Question: I'm working on a CUDA app that makes use of all available RAM on the card, and am trying to figure out different ways to reduce cache misses.
The problem domain consists of a large 2- or 3-D grid, depending on the type of problem being solved. (For those interested, it's an FDTD simulator). Each element depends on either two or four elements in "parallel" arrays (that is, another array of nearly identical dimensions), so the kernels must access either three or six different arrays.
*Hopefully this isn't "too localized". Feel free to edit the question
The relationship between the three arrays can be visualized as (apologize for the mediocre ASCII art)
'''
A[0,0] -C[0,0]- A ---- C ---- A ---- C ---- A
| | | |
| | | |
B[0,0] B B B
| | | |
| | | |
A ---- C ---- A ---- C ---- A ---- C ---- A
| | | |
| | | |
B B B B
| | | |
| | | |
A ---- C ---- A ---- C ---- A ---- C ---- A
| | | |
| | | |
B B B B[3,2]
| | | |
| | | |
A ---- C ---- A ---- C ---- A ---- C ---- A[3,3]
[2,3]
'''
Items connected by lines are coupled. As can be seen above, 'A[]' depends on both 'B[]' and 'C[]', while 'B[]' depends only on 'A[]', as does 'C[]'. All of 'A[]' is updated in the first kernel, and all of 'B[]' and 'C[]' are updated in a second pass.
If I declare these arrays as simple 2D arrays, I wind up with strided memory access. For a very large domain size (3x3 +- 1 in the grid above), this causes occupancy and performance deficiencies.
So, I thought about rearranging the array layout in a Z-order curve:

Also, it would be fairly trivial to interleave these into one array, which should improve fetch performance since (depending on the interleave order) at least half of the elements required for a given cell update would be close to one another. However, it's not clear to me if GPU uses multiple data pointers when accessing multiple arrays. If so, this imagined benefit could actually be a hindrance.
I've read that NVidia does this automatically behind the scenes when using texture memory, or a 'cudaArray'. If this is not the case, should I expect the increased latency when crossing large spans (when the Z curve goes from upper right to bottom left at a high subdivision level) to eliminate the benefit of the locality in smaller grids?
1. Dividing the grid into smaller blocks that can fit in shared memory should certainly help, and the Z order makes this fairly trivial. Should I have a separate kernel pass that updates boundaries between blocks? Will the overhead of launching another kernel be significant compared to the savings I expect ?
2. Is there any real benefit to using a 2D vs 1D array? I expect memory to be linear, but am unsure if there is any real meaning to the 2D memory layout metaphor that's often used in CUDA literature.
Wow - long question. Thanks for reading and answering any/all of this.
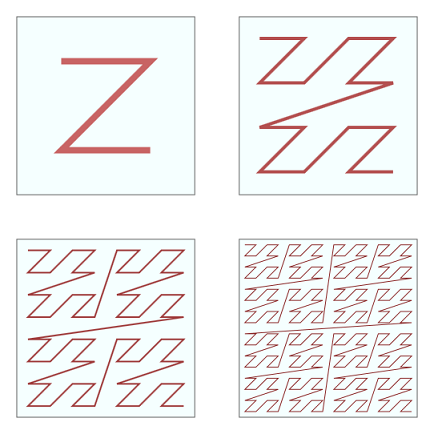
Answer: Just to get this off of the unanswered list:
After a lot of benchmarking and playing with different arrangements, the fastest approach I found was to keep the arrays interleaved in z-order so that most of the values required by a thread were located near each other in RAM. This improved cache behavior (and thus performance). Obviously there are many cases where Z order fails to keep required values close together. I wonder if rotating quadrants to reduce "distance" between the end of a Z and the next quadrant, but I haven't tried that.
Thanks to everyone for the advice.